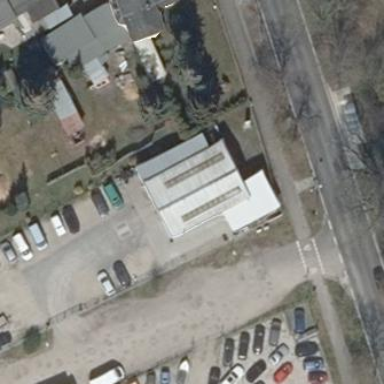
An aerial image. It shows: Commercial building housing car repair shop.